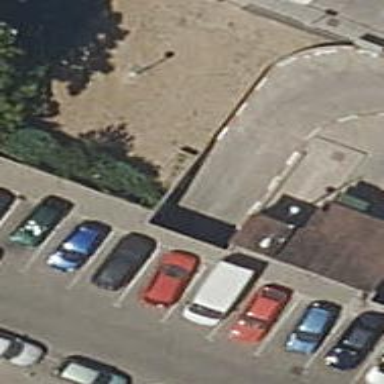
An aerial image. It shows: Parking entrance.